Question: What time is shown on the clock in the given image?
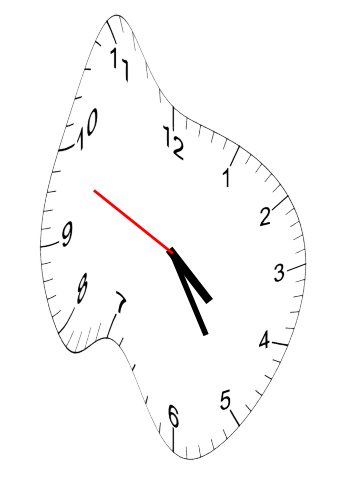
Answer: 04:24:49